Question: I have two applications, one that creates a rectangle, and output's it's left,top,width,height and rotation angle, and another that draws the rectangle to the screen.
Application1 (writer) uses the top, left as the origin for rotation.
Application2 (reader) uses the center as the origin for rotation.
I'm trying to get a deltaX, and deltaY so that I can draw the rectangle, rotate it about the origina, and use a built in translate method, to shift the rectangle into position.
I know that a points rotation can be calculated as follows:
'x' = x*cos(theta) - y*sin(theta)'
'y' = x+sin(theta) + y*cos(theta)'
But, with that, I can't seem to figure out the actual delta values needed for the translate method.
In the image below, the white rectangle is drawn using top/left as the rotation point, while the green rectangle is drawn using center as the rotation point. I'd like to shift the green rectangle onto the white one.
(0,0)

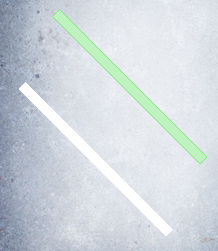
Answer: You have to translate by:
<URL>
Development:
- In application 1, the top left vertex of a rectangle shall be